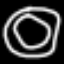
Label: donut